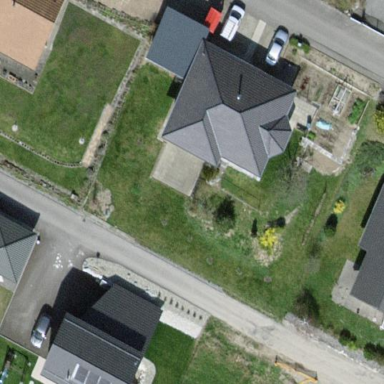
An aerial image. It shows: Detached building with hipped roof shape.